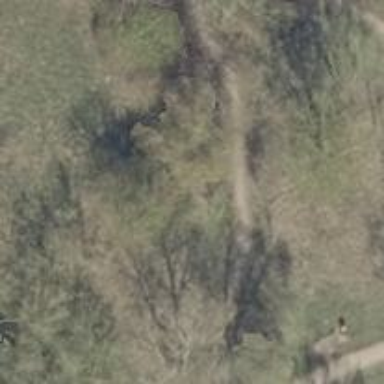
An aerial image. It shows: Dirt path.